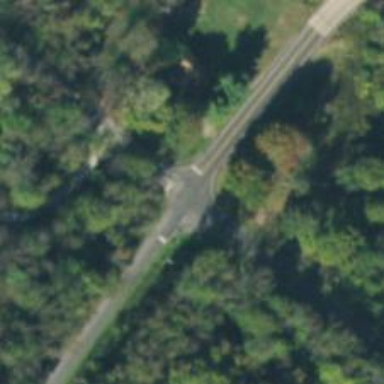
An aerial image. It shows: Stop road.